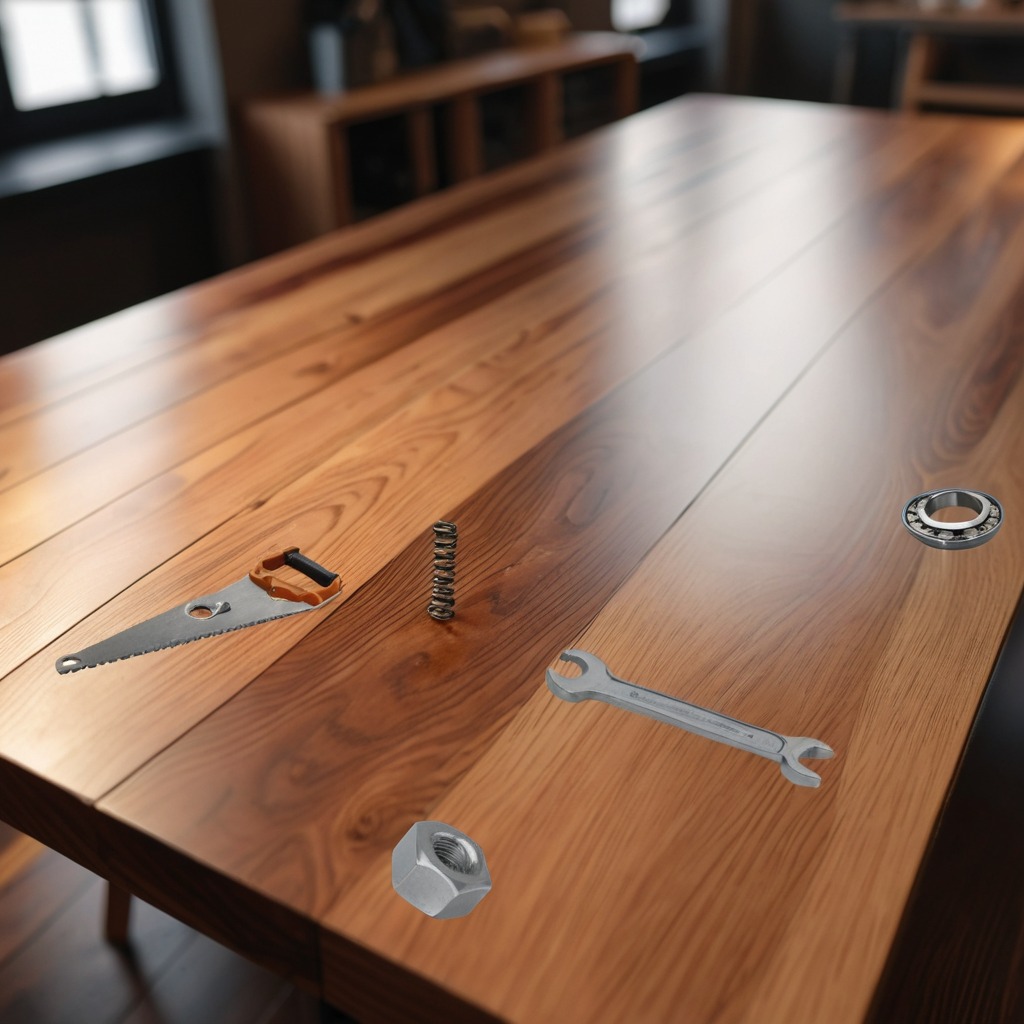
A ball bearing, a coiled metal spring, a saw, a nut, and a wrench are lying on a wooden table.